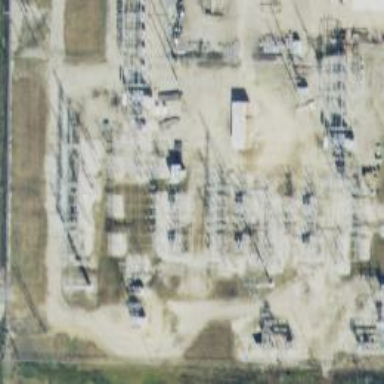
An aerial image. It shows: Switch for power supply.